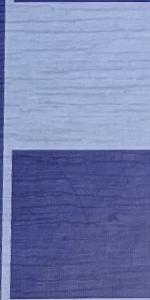
Label: Empty